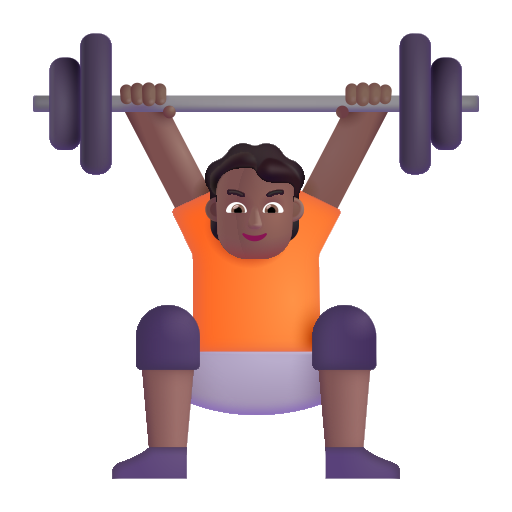
person lifting weights color  dark